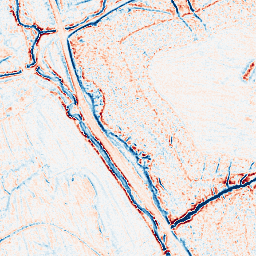
Category: edge_preserving
Decomposition family: anisotropic_diffusion
Decomposition parameters: iterations: 10
kappa: 10
gamma: 0.1
Upsampling method: linear_exact
Upsampling parameters: scale: 4
Upsampling scale: 4